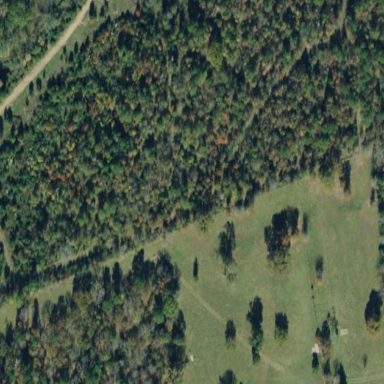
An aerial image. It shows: Mixed woodland area with variety of leaf types and cycles.